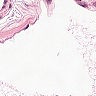
Metastatic tissue present: no